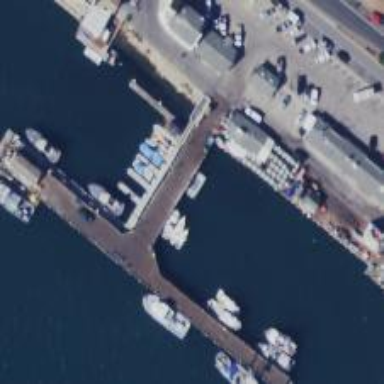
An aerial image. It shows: Man-made pier.